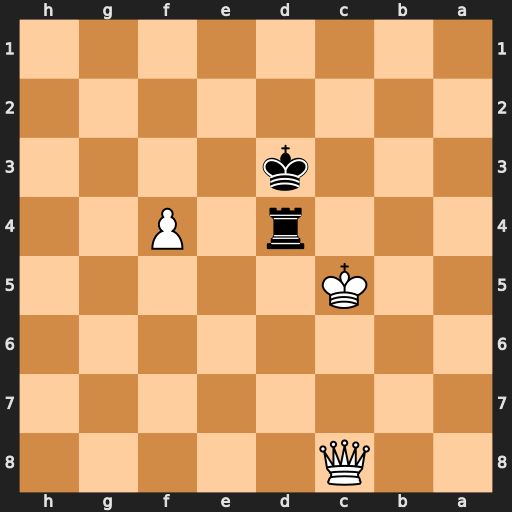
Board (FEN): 2Q5/8/8/2K5/3r1P2/3k4/8/8
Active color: b
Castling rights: -
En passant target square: -
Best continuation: Rc4+ Kd5 Rxc8 f5 Ke3